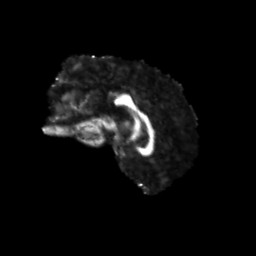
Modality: FA
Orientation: sagittal
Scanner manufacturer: siemens
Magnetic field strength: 3 T
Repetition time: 9.2 s
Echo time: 0.084 s